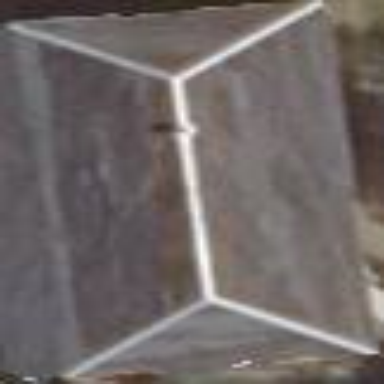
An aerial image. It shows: Building with hipped roof.